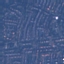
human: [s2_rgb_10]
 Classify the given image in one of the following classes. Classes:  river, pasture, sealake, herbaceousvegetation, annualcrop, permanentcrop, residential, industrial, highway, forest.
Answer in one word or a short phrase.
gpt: Residential